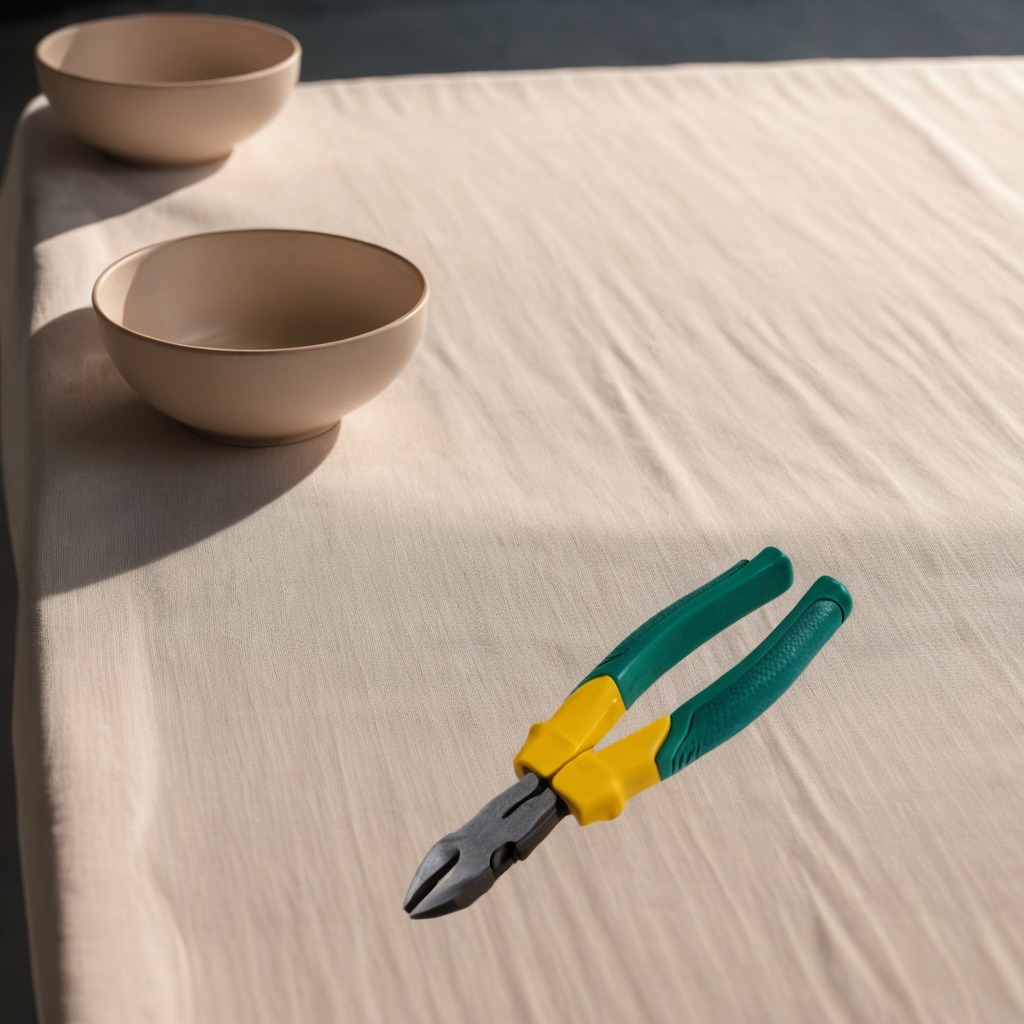
A plier is lying on the wooden table in an outdoor workshop during daytime bright natural light soft shadows worn but beneath the cloth.